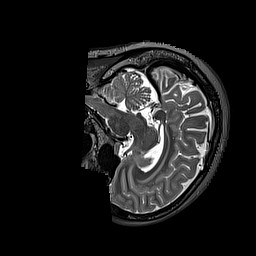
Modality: T2w
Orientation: sagittal
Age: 36
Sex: female
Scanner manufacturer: siemens
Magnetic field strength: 3 T
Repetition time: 3.2 s
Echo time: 0.567 s